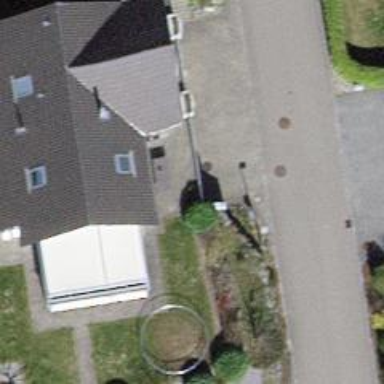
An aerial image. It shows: Garage.